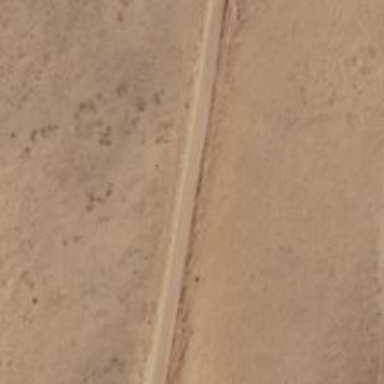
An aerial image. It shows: Unclassified road.